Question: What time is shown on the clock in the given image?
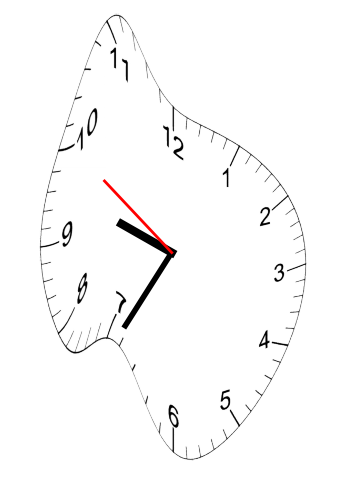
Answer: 09:34:50